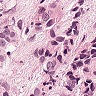
Metastatic tissue present: yes